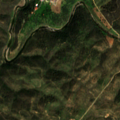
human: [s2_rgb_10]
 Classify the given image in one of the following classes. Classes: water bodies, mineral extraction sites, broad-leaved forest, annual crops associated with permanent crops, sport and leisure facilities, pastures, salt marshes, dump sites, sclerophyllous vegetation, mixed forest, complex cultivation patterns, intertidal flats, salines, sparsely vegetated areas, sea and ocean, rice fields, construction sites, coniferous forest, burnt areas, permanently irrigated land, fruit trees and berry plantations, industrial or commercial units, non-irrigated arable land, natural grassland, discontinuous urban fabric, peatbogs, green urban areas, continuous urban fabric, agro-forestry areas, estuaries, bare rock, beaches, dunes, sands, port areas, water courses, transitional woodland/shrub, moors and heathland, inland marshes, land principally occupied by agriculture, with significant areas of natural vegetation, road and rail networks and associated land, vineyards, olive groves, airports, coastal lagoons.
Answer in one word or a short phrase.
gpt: land principally occupied by agriculture, with significant areas of natural vegetation, broad-leaved forest, transitional woodland/shrub